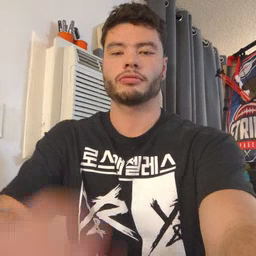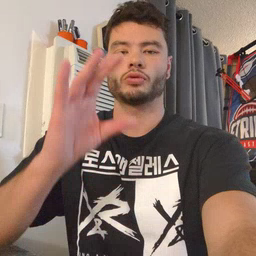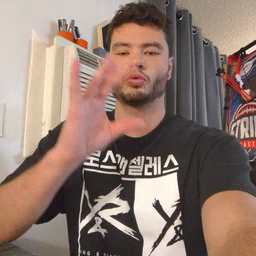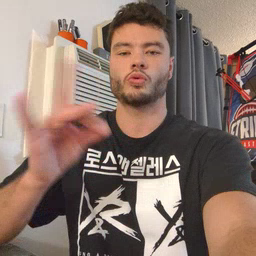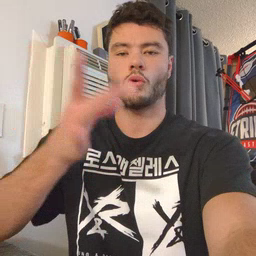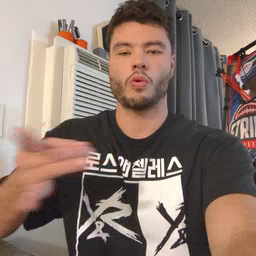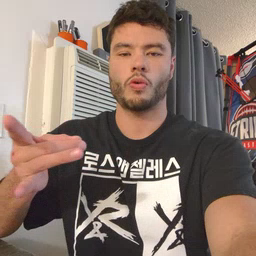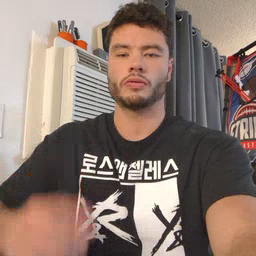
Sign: story